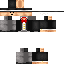
A male human skin with medium skin, wearing brown long hair dressed in a blue suit and black pants, featuring a closed mouth.